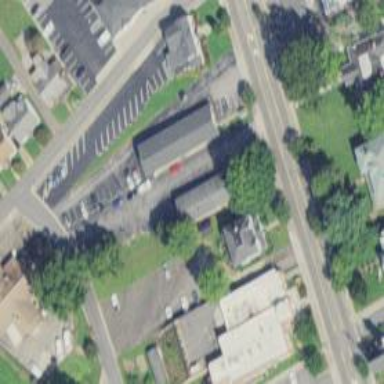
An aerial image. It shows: Healthcare clinic is depicted in the image.